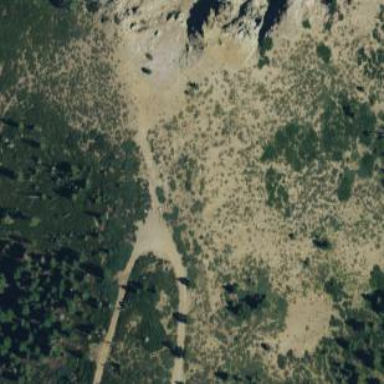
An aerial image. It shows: Path.